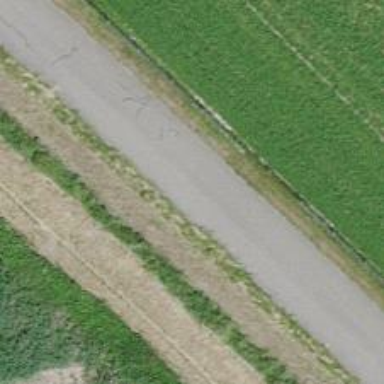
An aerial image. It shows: Unclassified road with asphalt surface.